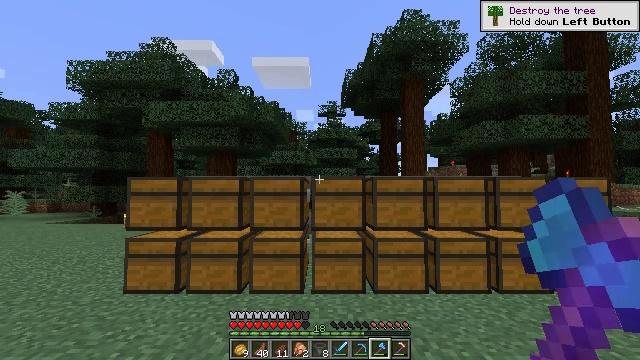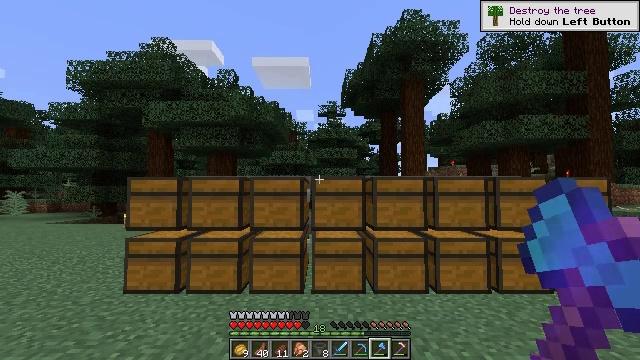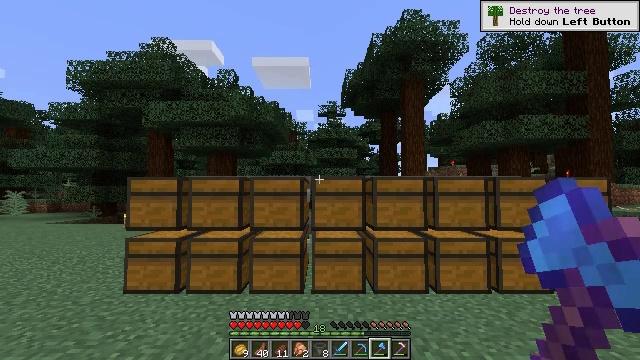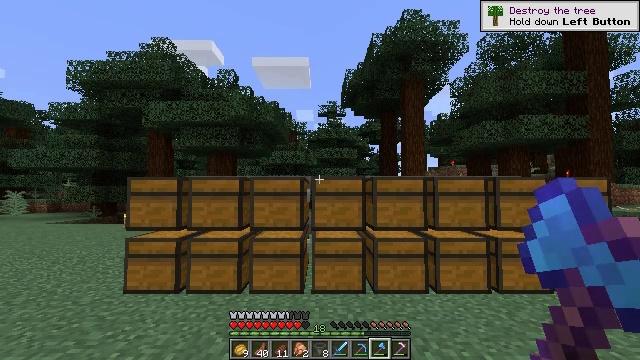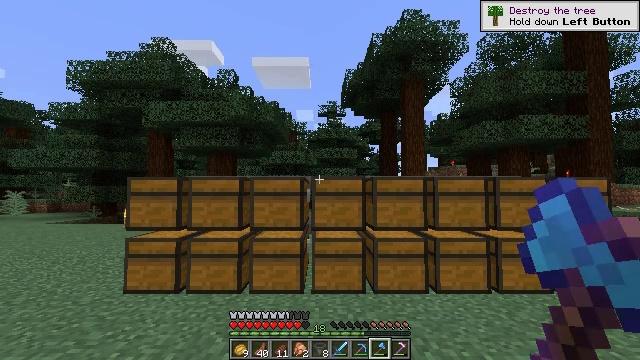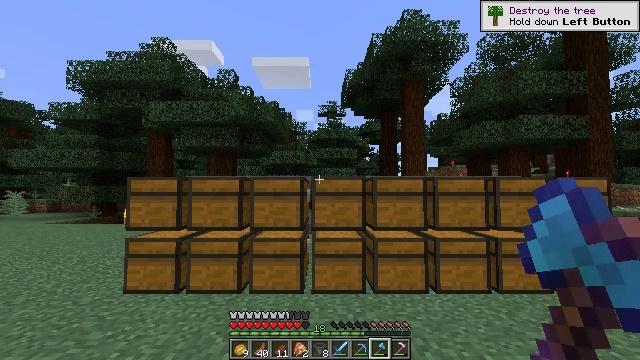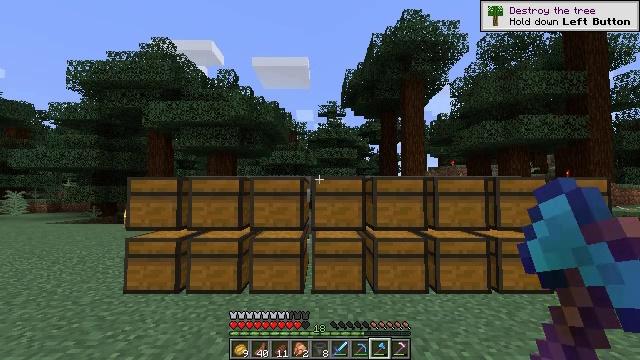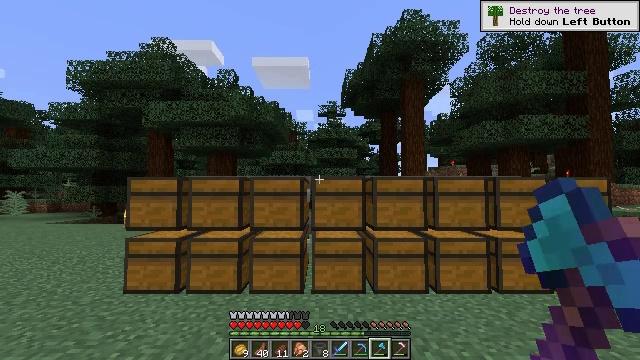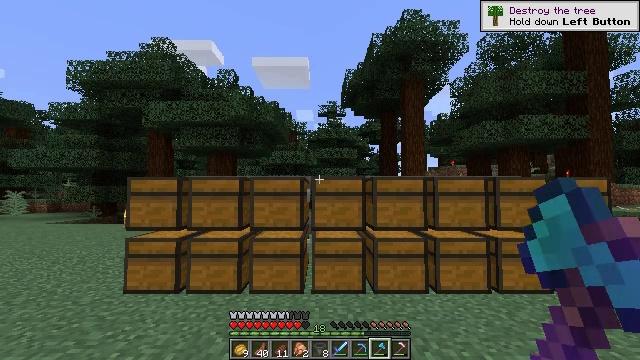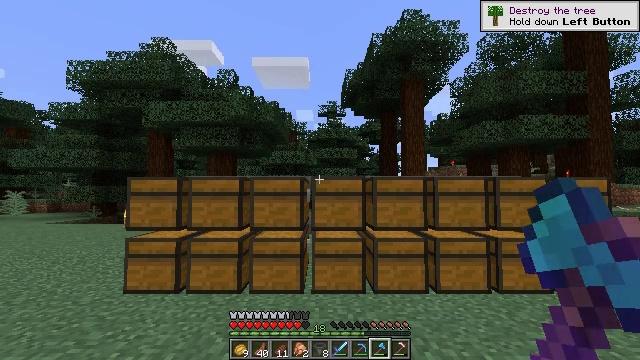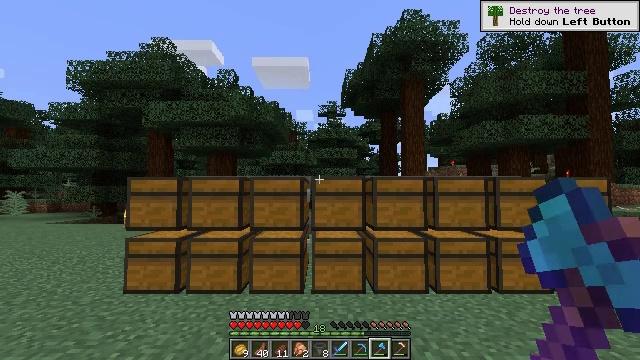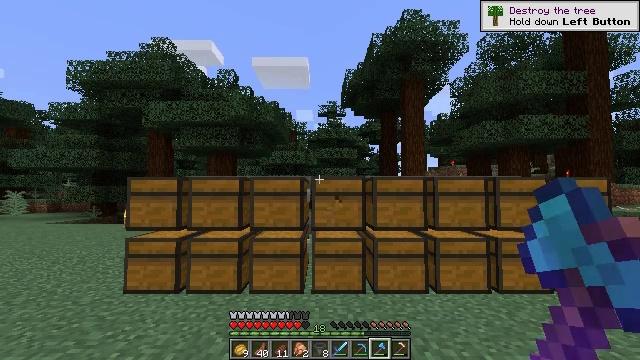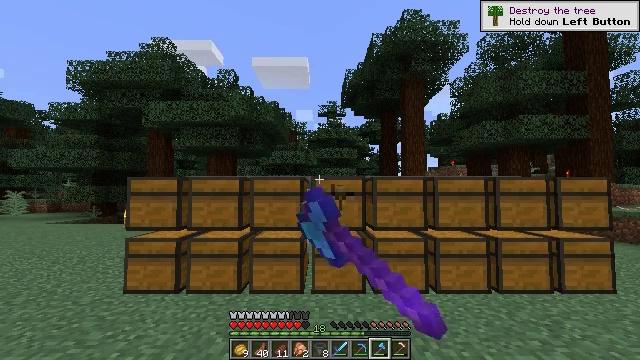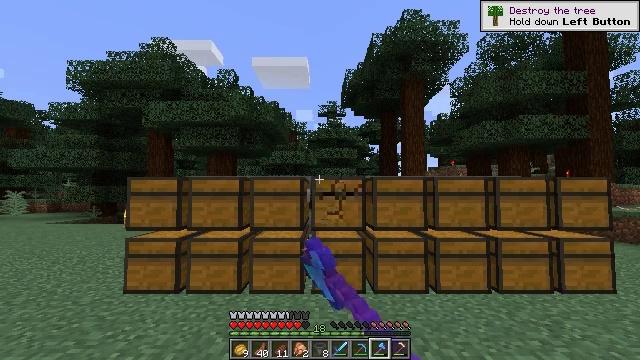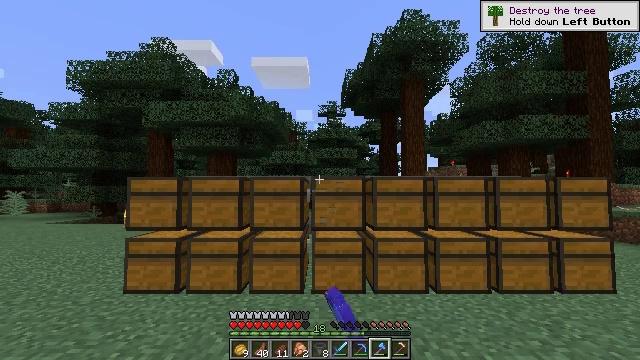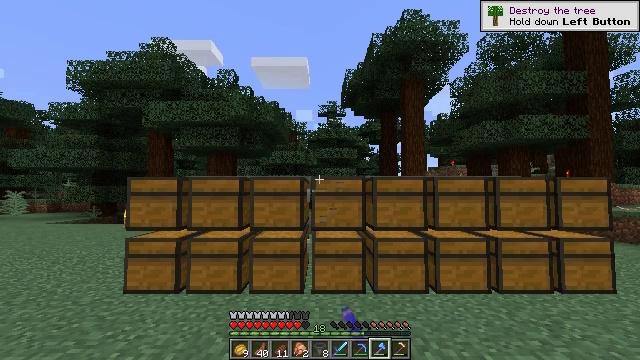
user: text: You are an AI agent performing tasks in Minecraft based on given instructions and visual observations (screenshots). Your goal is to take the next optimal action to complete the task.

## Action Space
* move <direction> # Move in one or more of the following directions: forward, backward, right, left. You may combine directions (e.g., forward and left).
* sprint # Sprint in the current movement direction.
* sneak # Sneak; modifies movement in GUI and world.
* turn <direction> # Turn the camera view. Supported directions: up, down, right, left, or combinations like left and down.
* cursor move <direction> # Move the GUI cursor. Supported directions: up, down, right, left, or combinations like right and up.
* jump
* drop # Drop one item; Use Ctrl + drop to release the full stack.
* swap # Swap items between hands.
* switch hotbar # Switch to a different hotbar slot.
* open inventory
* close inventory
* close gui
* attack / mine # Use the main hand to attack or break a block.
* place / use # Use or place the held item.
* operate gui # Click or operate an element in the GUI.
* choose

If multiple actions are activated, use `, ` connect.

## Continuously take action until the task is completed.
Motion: motion action
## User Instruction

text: Break the large fern to clear the space.
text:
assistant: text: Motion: no_op
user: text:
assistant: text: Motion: no_op
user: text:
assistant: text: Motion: no_op
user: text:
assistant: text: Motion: no_op
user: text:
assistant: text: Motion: no_op
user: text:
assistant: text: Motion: no_op
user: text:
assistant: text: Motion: no_op
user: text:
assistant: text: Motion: no_op
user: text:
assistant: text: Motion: no_op
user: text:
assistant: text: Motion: no_op
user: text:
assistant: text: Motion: attack / mine
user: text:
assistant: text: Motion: attack / mine
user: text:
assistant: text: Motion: attack / mine
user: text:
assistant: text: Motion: no_op
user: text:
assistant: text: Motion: no_op
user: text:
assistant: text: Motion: no_op
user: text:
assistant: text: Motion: no_op
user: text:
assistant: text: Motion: turn left
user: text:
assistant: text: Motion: turn left
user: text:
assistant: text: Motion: turn left and down
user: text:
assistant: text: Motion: turn left and down
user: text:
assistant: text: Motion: turn left and down
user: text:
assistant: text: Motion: no_op
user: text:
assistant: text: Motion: no_op
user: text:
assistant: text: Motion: turn left
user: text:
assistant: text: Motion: turn left
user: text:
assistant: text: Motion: turn left
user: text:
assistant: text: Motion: turn right
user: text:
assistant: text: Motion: no_op
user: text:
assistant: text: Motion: no_op